Question: Need some help with (what is probably somewhat basic) CSS. I need to align to different elements, one next to the other. If you take a look...

...you can see what my current code is producing. It is obviously not what I want... They are currently cut off on the sides, and they don't look good next to each other...
Current code:
'''
#bullets {
display: inline-block;
width: 60%;
float: left;
}
#quotes {
display: inline-block;
width: 40%;
float: right;
}
'''
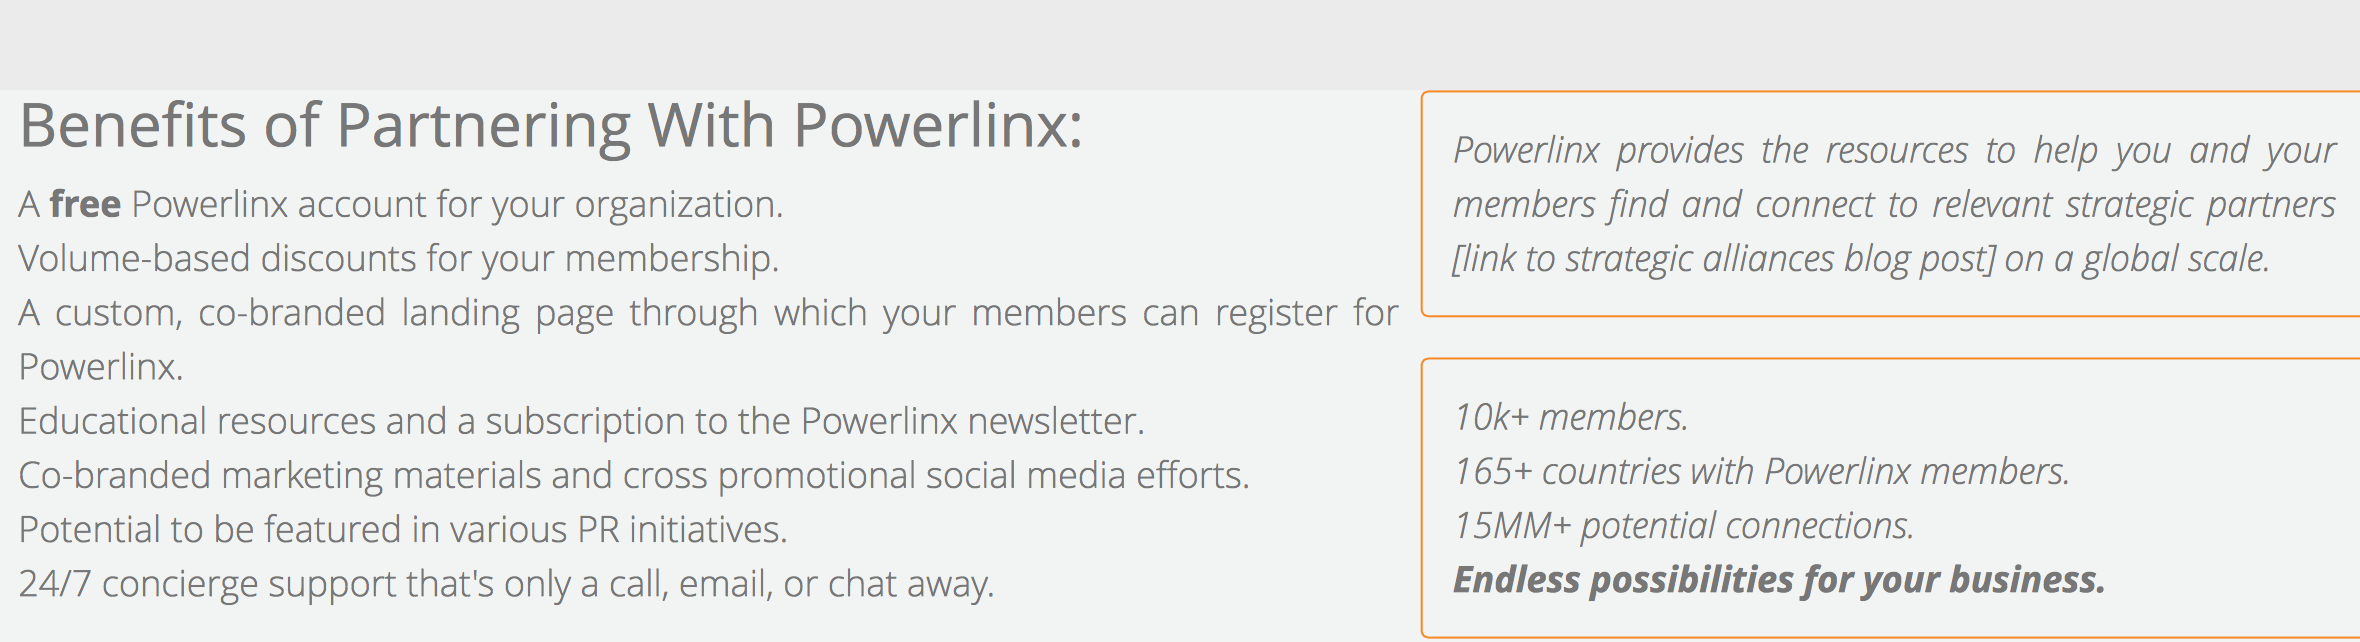
Answer: I think you want this: <URL>
HTML:
'''
<div id="bullets">Left</div>
<div id="quotes">Right</div>
'''
CSS
'''
#bullets {
width: 60%;
float: left;
}
#quotes {
margin-left: 60%;
}
'''
'display: inline-block;' and 'float' do not play together, as the floated element will become a box block element by default: <URL>
This is a very good information, you should read: <URL>